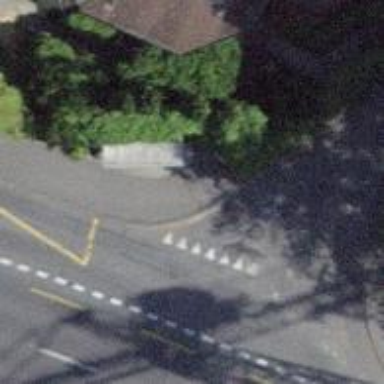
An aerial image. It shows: Kerb barrier.